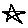
Label: star